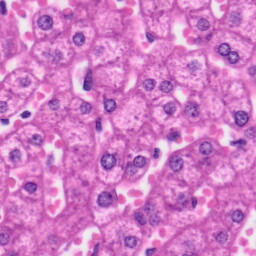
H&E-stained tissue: Liver